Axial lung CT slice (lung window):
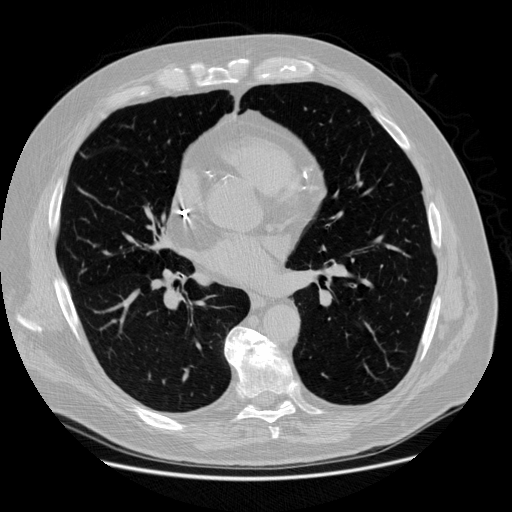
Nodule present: no